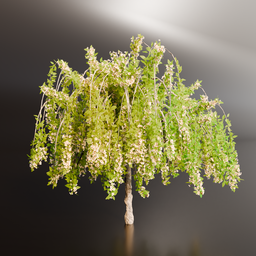
Label: nature